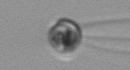
Label: flagellate_morphotype1